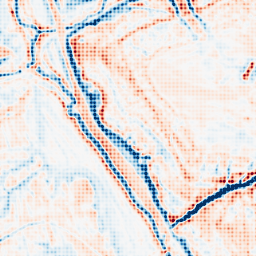
Category: multiscale
Decomposition family: dog_multiscale
Decomposition parameters: sigma_ratio: 1.4
n_scales: 4
base_sigma: 1
Upsampling method: sinc_blackman
Upsampling parameters: scale: 8
kernel_size: 8
Upsampling scale: 8